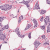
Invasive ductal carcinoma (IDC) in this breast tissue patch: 1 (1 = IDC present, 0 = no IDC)